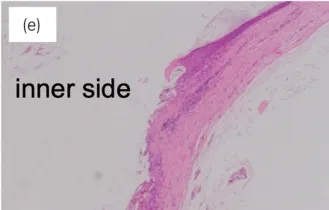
Case 2. (e) Histopathological examination: The cyst walls were lined with stratified squamous epithelium without malignant changes. Hematoxylin and eosin (H&E) staining; magnification x100.
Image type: pathology (h&e)